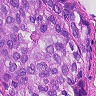
Metastatic tissue present: yes